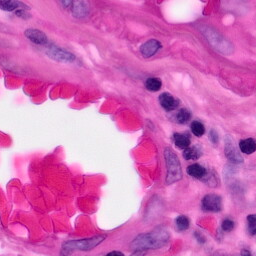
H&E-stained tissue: Pancreatic